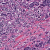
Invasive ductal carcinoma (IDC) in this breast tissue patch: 1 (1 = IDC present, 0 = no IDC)